Field crop: tomato
Growth stage: 2
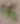
Species: solanum